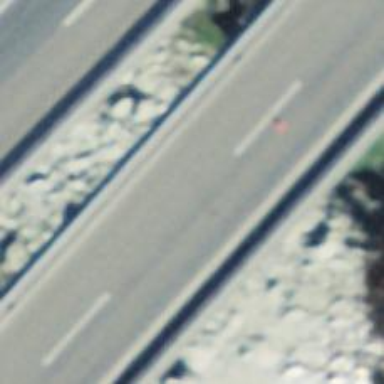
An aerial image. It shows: Bridge over motorway.